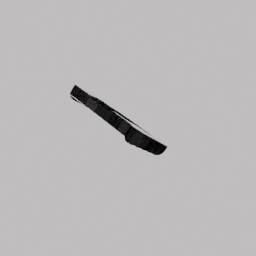
Label: furniture